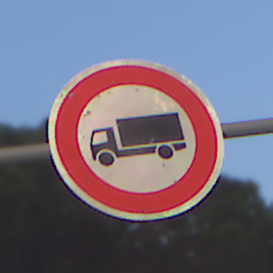
Verkehrszeichen: VerbotFuerKraftfahrzeugeUeberDreiKommaFuenfTonnen
Umgebung: Outdoor, Urban
Tageszeit: SunriseSunset
Wetter: Clear
Licht: Natural
Jahreszeit: NotSpecified
Kontrast: MediumContrast